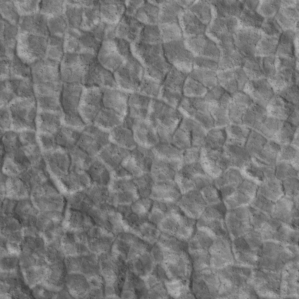
Label: non_frost